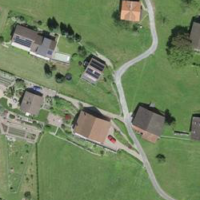
EUNIS habitat code: 24
Species observed at this site:
Fringilla montifringilla